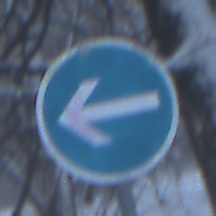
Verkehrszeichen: VorgeschriebeneFahrtrichtungHierLinks
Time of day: Midday
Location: Outdoor (Nature)
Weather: Overcast
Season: Winter
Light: Natural